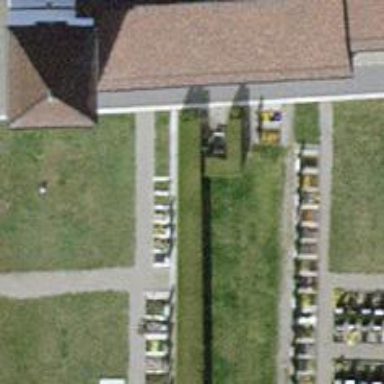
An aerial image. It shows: Cemetery.